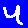
Digit: 4